Question: A given location (city), can have a name and also other aliases by which it can be known. I need to model this in a database.
Search can be executed using either city or any of its alias:
For e.g.
City:
- -
When specifying the search criterion, I can either specify LA or Los Angeles, and it should return the same result (e.g. Hollywood).
I was thinking of doing it using One-To-Many relation where 1 city can have many aliases, and many aliases can map to one city.
When doing a search, I use a join of city and cityAlias table to find the correct city.
Is there a better way to deal with this?

(For anyone who runs into the same problem/requirements and happen to comes to this page)
Please see my answer as well, since I ended up using that, but the marked answer helps you identify unique cities.
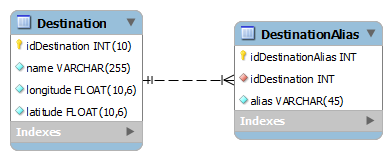
Answer: The only thing I can add to your solution is that you can try first looking for the exact match in the city tables and if there isn't any, then joining with the alias one. That way you might skip some joins that are quite expensive.
Another thing to notice is that this double table solution might have trouble with duplicated entries. I'm not talking about same aliases for different cities (this can be checked with a unique column), but aliases matching city names. Example of these "duplicate entries" followed by detailed explanation:
'''
ID | Name
---------
1 | Los Angeles
2 | New York
'''
'''
ID | CityId | Name
------------------
1 | 1 | LA
2 | 2 | NY
3 | 2 | Los Angeles
'''
I know this should not happen... but you know Moore's laws :) These cross-table-duplicates might give you trouble in a lookup table (I imagine you're using them as a look up to "guess" what City has actually tried to select the user when he/she wrote "LA"). But if the user wrote "Los Angeles", you'll have to decide whether to prioritize the City or the Alias. I know the example I provided is a bit silly but as a non-american citizen I can't provide better examples. But there are many cities out there with many aliases for each one... I wouldn't take a chance :)
Checking first the city table will give the city priority over an equaled named alias for other city. Or you can check whether an alias to a city is already present as a city name before inserting it.
That's all I can think of :)